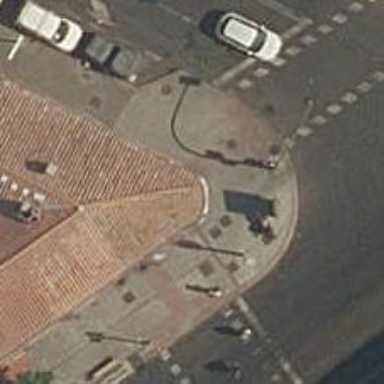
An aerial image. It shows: Fast food establishment.